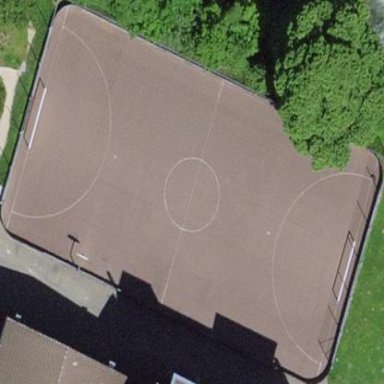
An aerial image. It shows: Soccer pitch with asphalt surface.